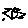
Label: bird